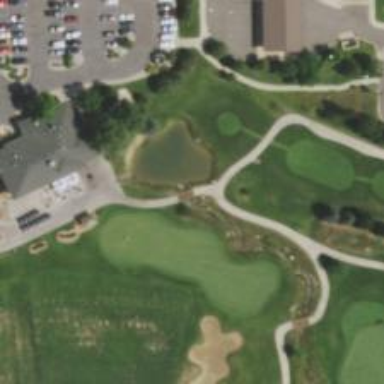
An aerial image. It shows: Path for golf carts.